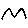
Label: zigzag